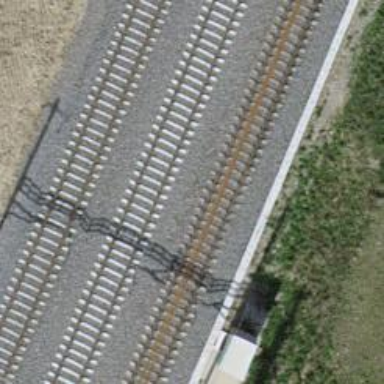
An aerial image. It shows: Single railway track with electrified contact line.